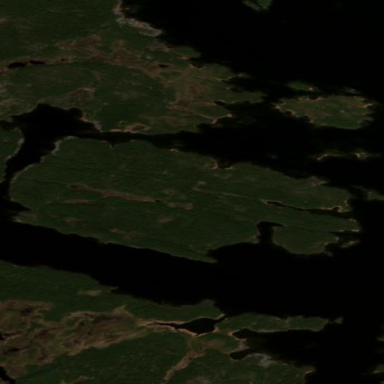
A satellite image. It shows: Image showing island.